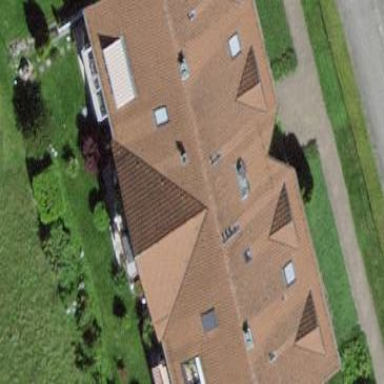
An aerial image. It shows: Gabled-roof building with apartments. The roof is covered with roof tiles.